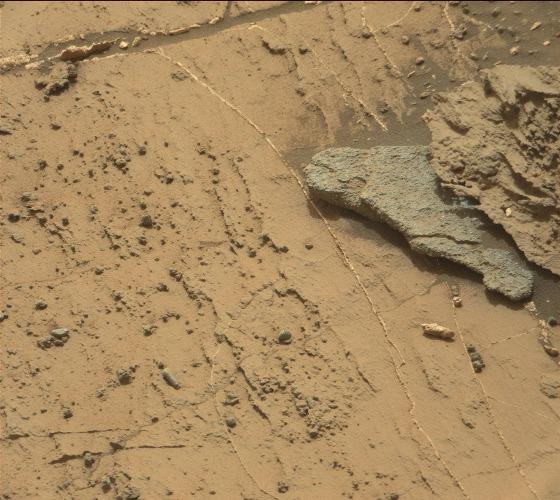
Terrain classes present: Bedrock, Gravel / Sand / Soil, Rock, Shadow